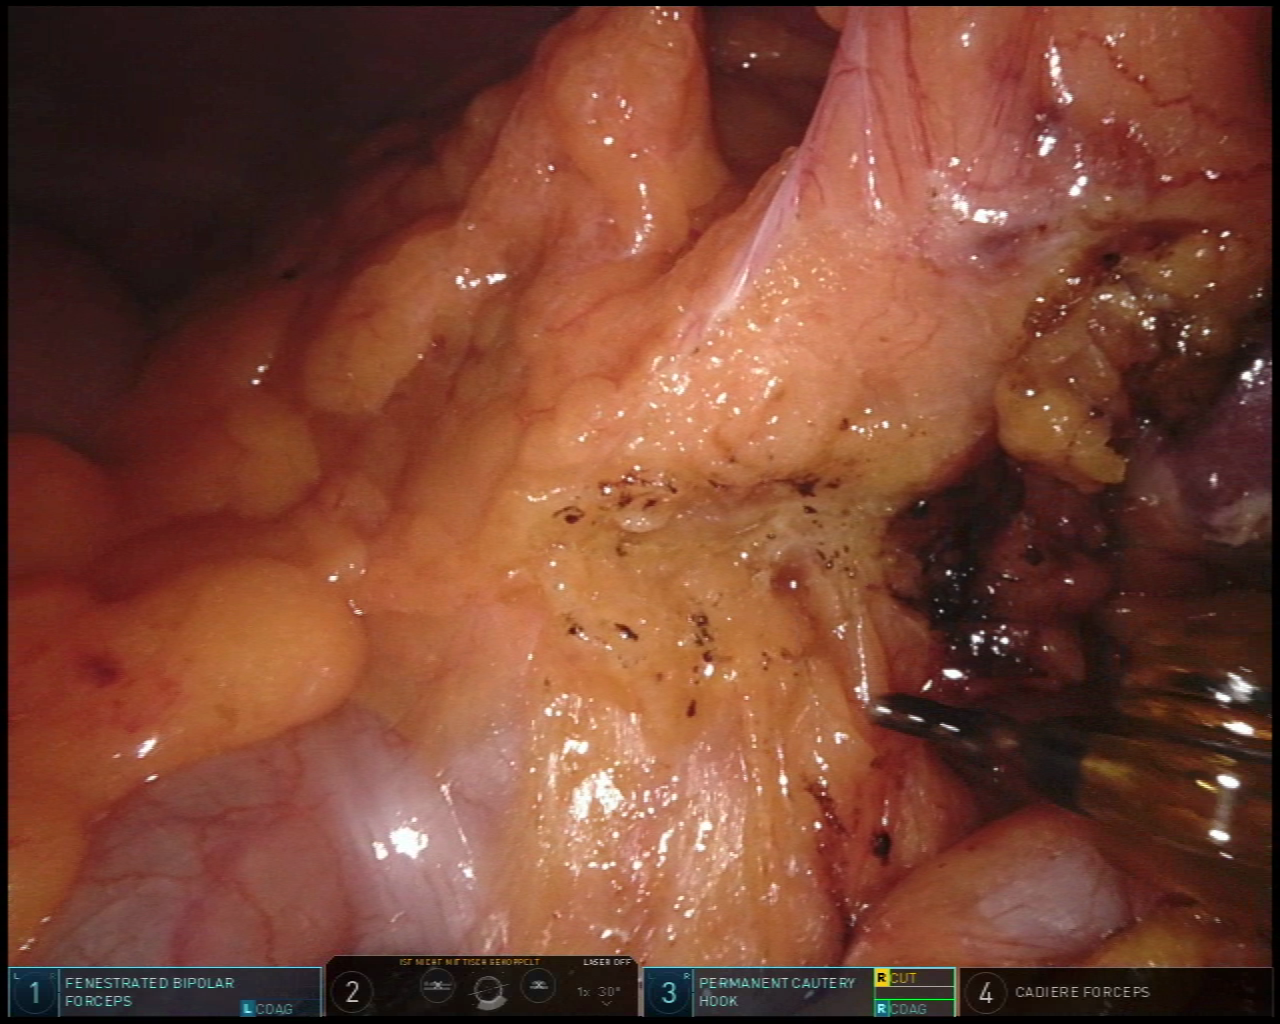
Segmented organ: colon
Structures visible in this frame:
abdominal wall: yes
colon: yes
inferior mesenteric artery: no
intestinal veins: no
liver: no
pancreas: no
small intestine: no
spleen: yes
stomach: no
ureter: no
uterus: no
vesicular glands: no